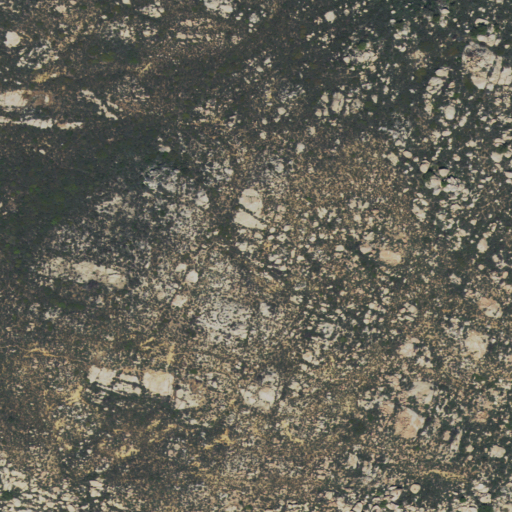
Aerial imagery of mountain in California named Mount Gower containing only shrub